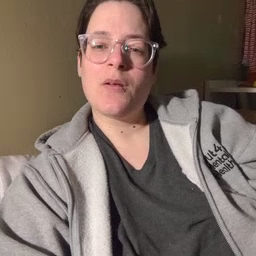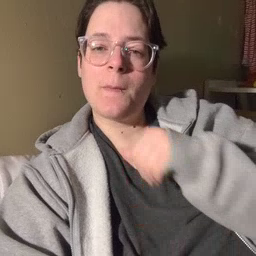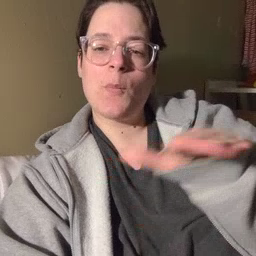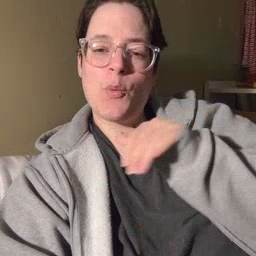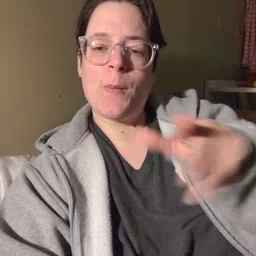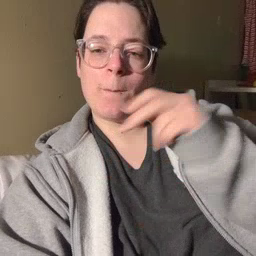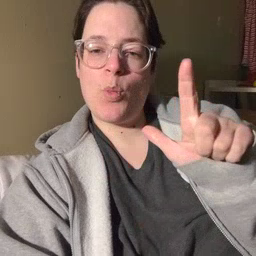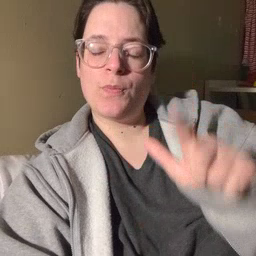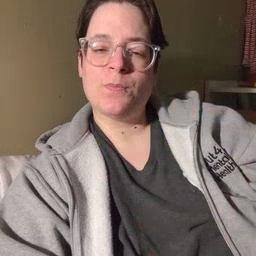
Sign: pool